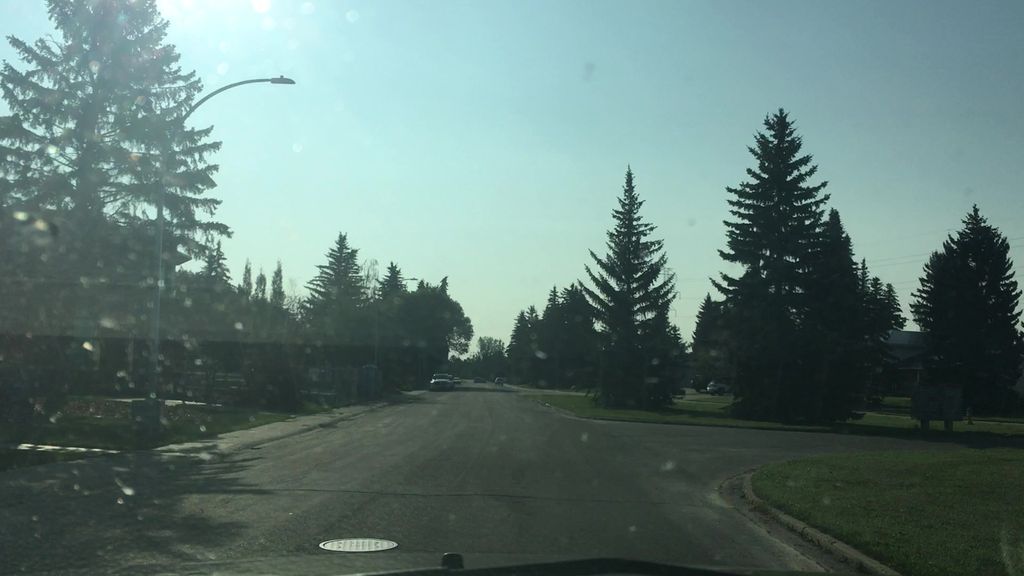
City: edmonton